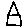
Label: house